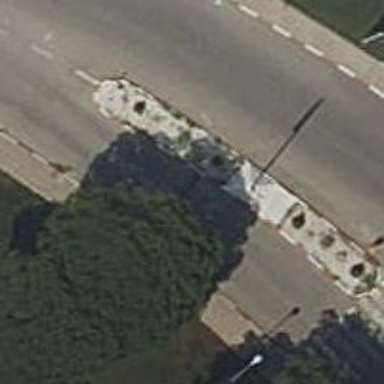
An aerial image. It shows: Flagpole which is man-made.